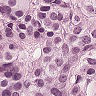
Metastatic tissue present: yes